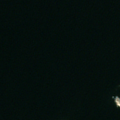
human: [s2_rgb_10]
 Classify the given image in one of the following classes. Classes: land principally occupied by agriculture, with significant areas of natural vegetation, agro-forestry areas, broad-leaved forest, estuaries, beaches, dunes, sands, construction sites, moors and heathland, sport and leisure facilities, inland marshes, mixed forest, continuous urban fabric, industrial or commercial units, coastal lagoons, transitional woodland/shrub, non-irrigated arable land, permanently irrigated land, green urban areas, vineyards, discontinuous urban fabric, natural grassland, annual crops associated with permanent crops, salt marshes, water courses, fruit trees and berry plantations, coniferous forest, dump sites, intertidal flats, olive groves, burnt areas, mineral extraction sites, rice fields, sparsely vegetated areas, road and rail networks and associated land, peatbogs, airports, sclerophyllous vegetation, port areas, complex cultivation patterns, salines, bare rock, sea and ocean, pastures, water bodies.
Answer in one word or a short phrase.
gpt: sea and ocean